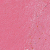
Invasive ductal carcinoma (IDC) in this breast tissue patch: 0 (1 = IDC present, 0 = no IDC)